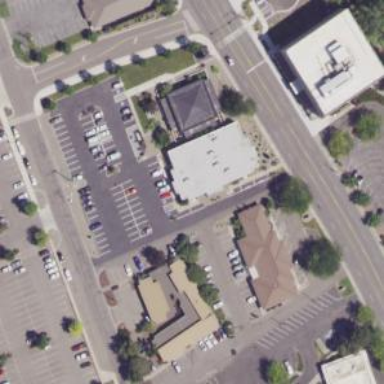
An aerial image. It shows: Healthcare clinic is depicted in the image.